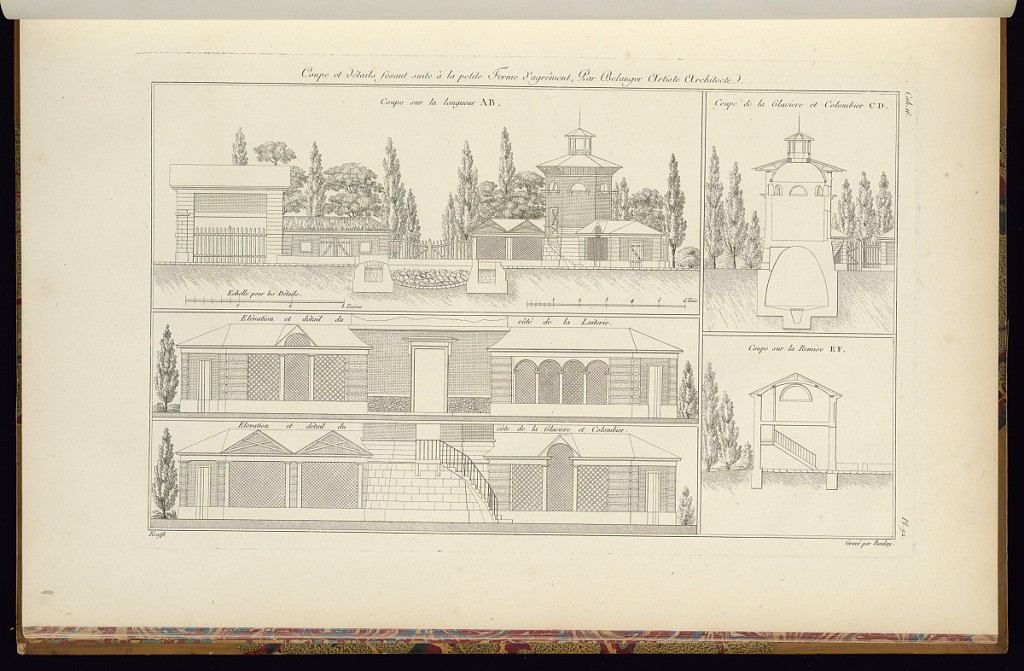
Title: Coupe et détails fesant suite à la petite Ferme d’agrément, Par Belanger Artiste Architecte
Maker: Jean-Charles Krafft, French, 1764 - 1833
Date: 1812
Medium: Etching and engraving on paper
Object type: Print
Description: An architectural print with two exterior elevations and three sectional views for ornamental farm buildings including an icehouse and dairy. The plate is titled, numbered, and signed.